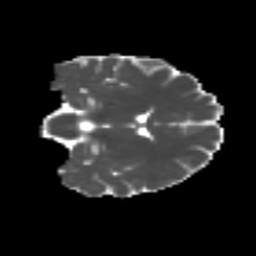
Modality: MD
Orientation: coronal
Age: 24
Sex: female
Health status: ill
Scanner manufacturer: siemens
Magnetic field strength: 3 T
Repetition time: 6.5 s
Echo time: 0.062 s